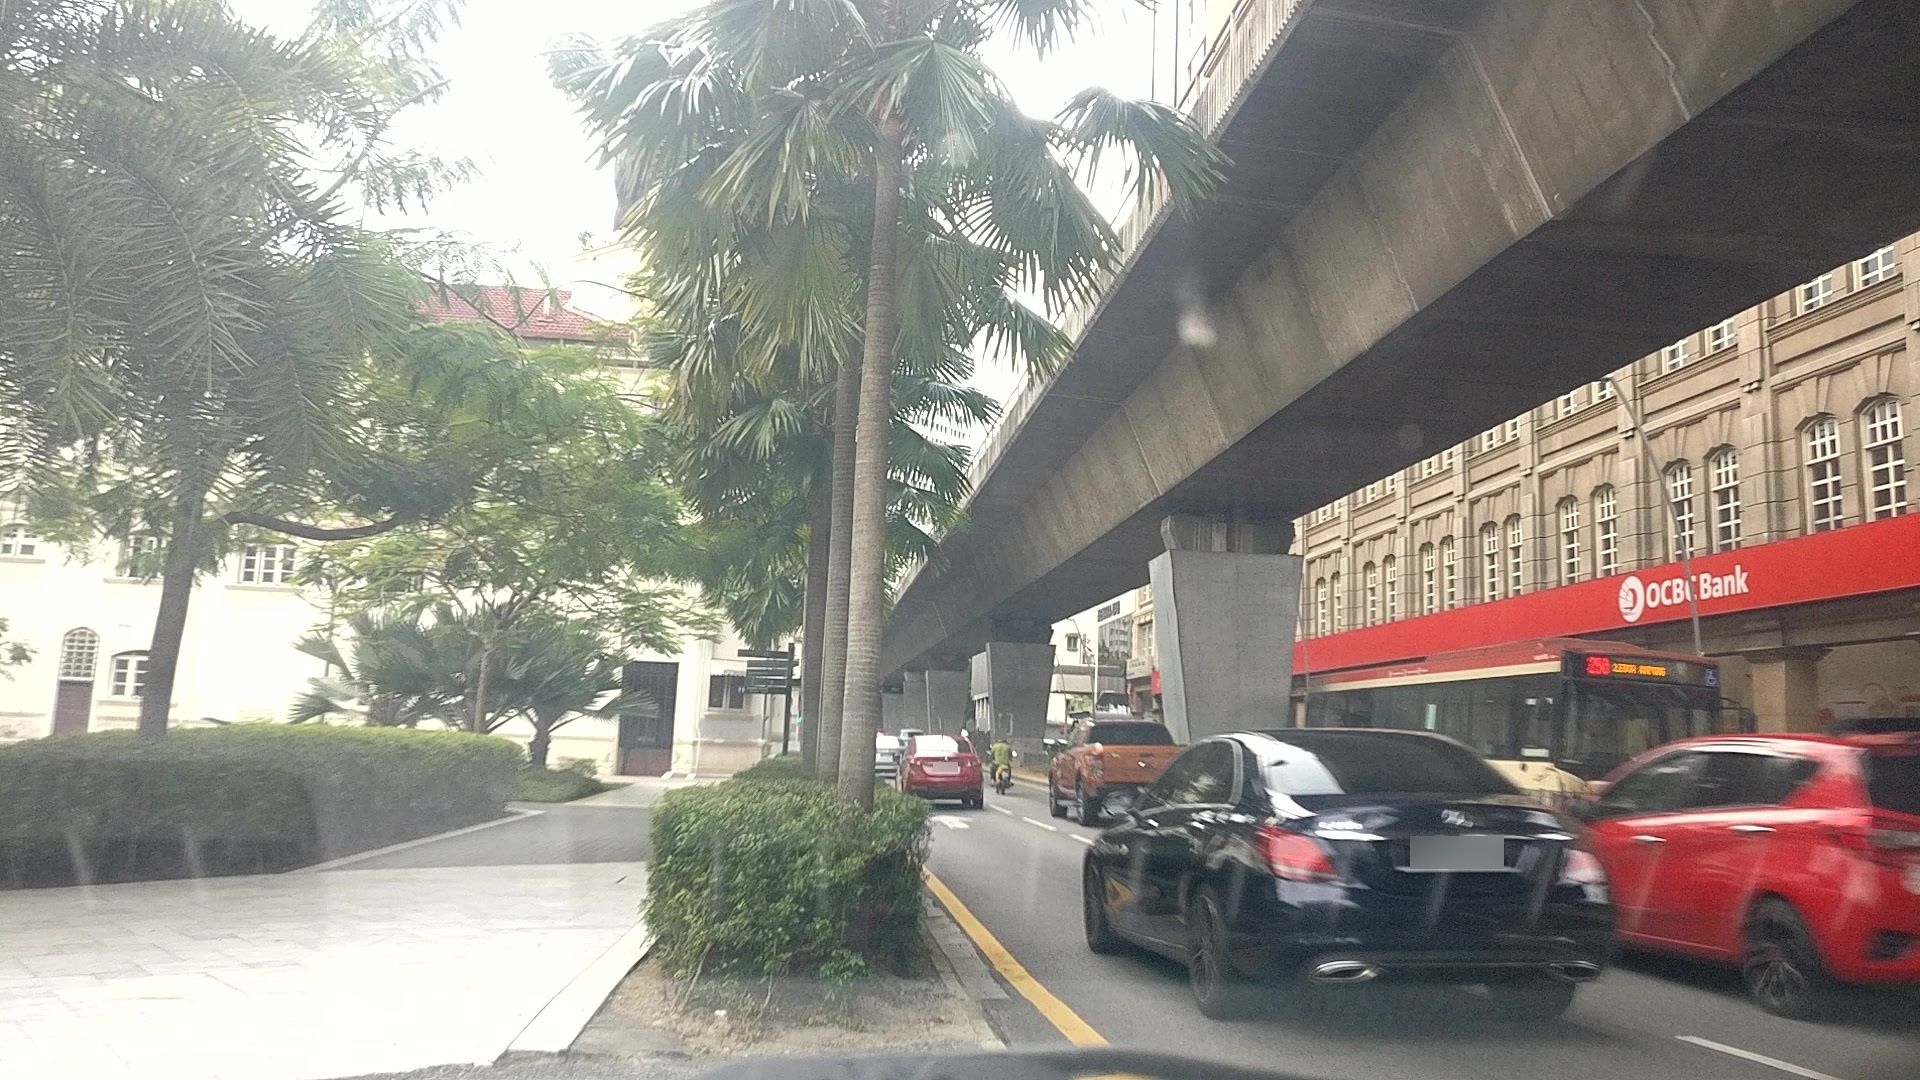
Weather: clear
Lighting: day
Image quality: good
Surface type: driving surface
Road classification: footway, corridor, steps
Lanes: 2
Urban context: urban centre
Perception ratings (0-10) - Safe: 3.26, Lively: 9.44, Beautiful: 5.42, Boring: 0.27, Depressing: 2.26, Wealthy: 6.55